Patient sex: M
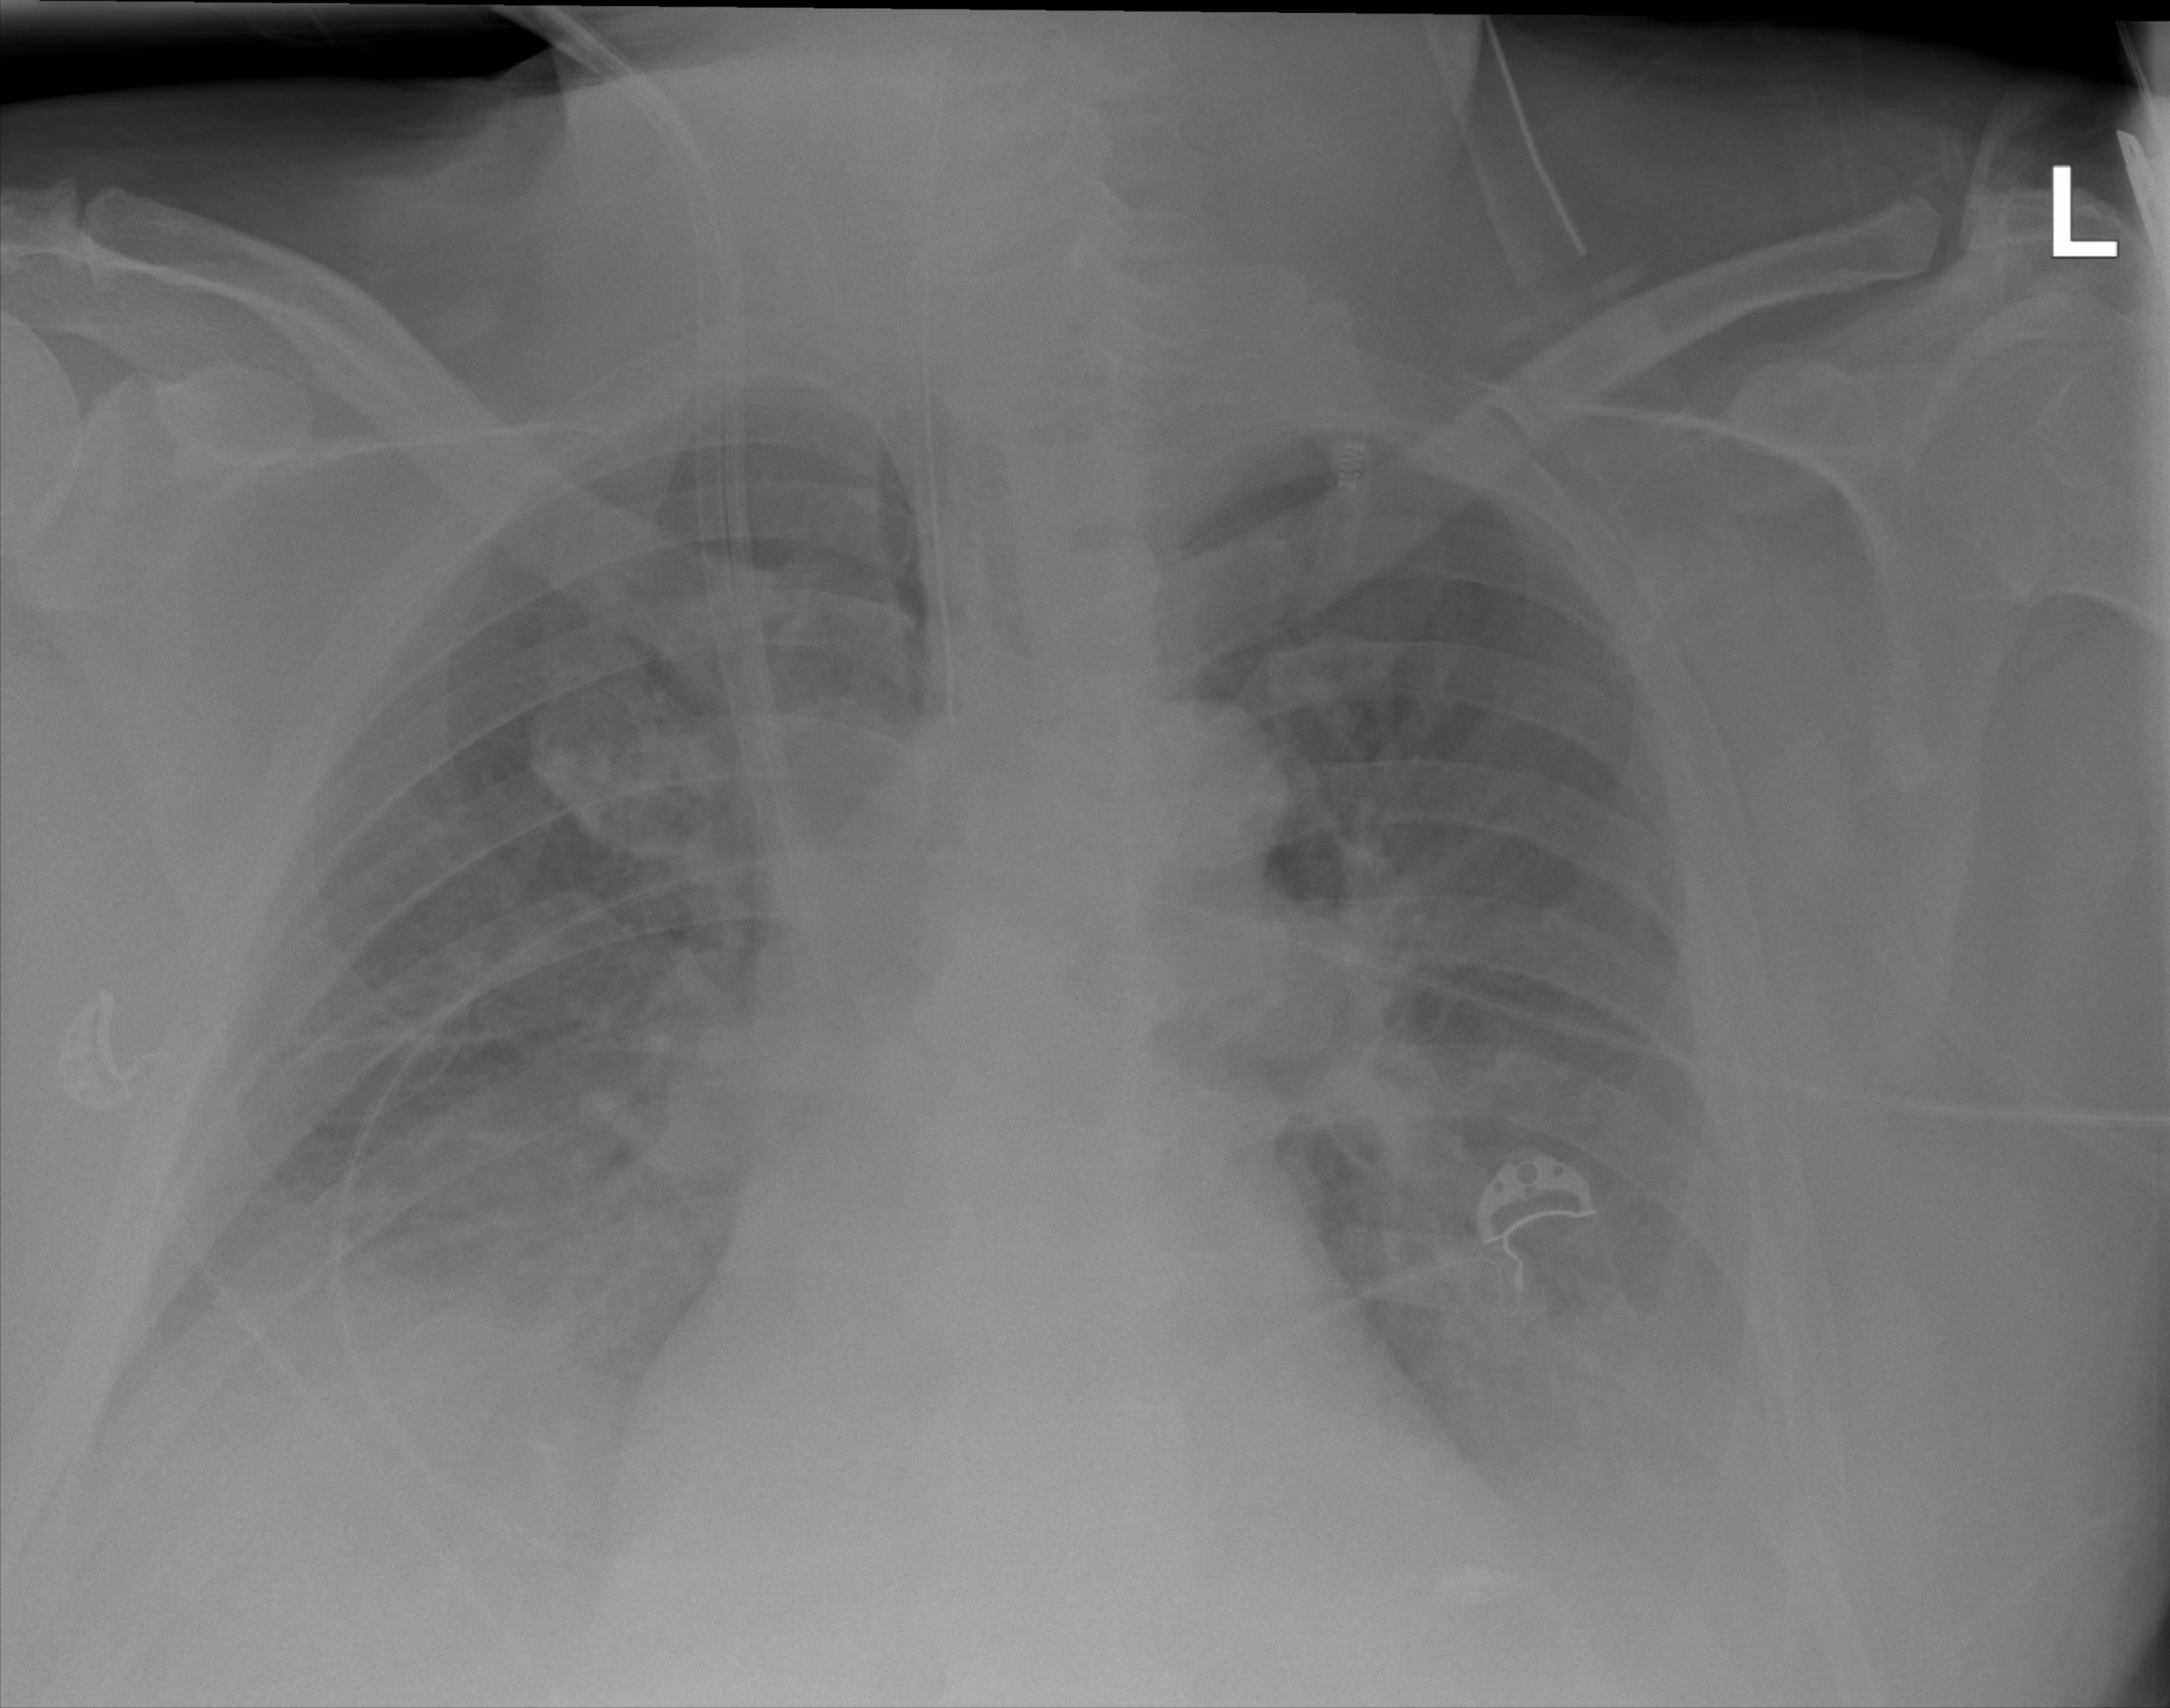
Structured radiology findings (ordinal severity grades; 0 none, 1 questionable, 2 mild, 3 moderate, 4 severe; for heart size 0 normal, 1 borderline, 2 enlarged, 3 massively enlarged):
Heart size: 0
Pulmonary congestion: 2
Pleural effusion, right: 3
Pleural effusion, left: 3
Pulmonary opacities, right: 0
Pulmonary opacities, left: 0
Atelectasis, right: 2
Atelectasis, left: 2